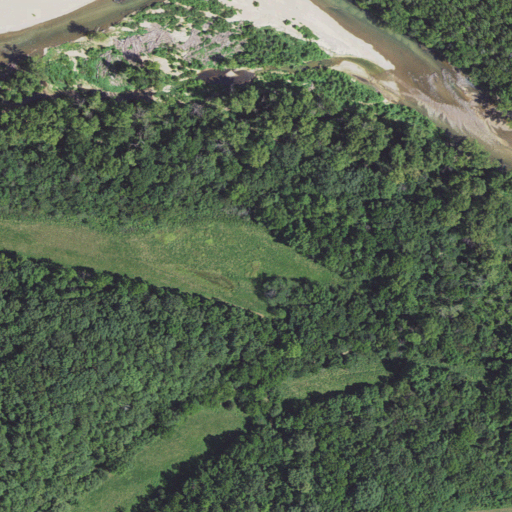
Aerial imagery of valley in Missouri named Tar Kiln Hollow containing deciduous forest, mixed forest, grassland, herbaceous wetlands, pasture, woody wetlands, open water, and barren land